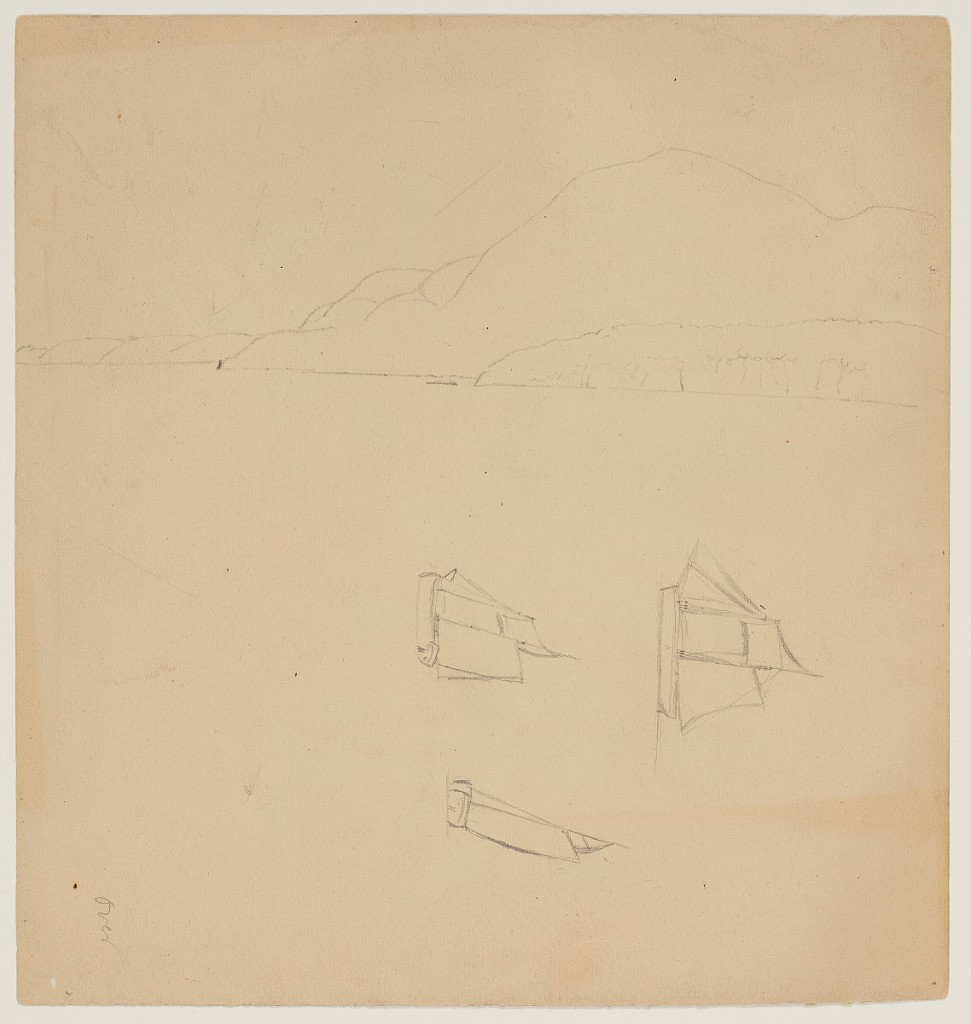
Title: Coastline and Ships, Mt. Desert Island, Maine
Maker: Frederic Edwin Church, American, 1826–1900
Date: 1850–51
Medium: Graphite on tan wove paper; verso: graphite
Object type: Drawing
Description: Landscape and water vessel sketches showing three sailboats a view down a mountainous and undulating coastline on Mt. Desert Island in Maine. Featuring a large mountain at upper right, the sketch in the upper portion of the composition shows the curving and cliff-strewn coastline of Mt. Desert. In the lower portion, three sketches of sailing ships are included--one viewed from the side, one obliquely, and one viewed from behind.

Verso: Landscape and water vessel sketches around Mt. Desert Island, Maine, showing, at upper left, a frontal view of a beached rowboat, at upper center, a sideview of a ship, and at center, a view of billowing clouds over wooded and overlapping hilltops, "just after sunset," according to the artist.